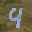
Label: 4